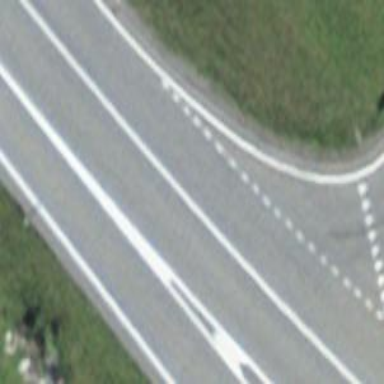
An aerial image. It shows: Motorway junction.